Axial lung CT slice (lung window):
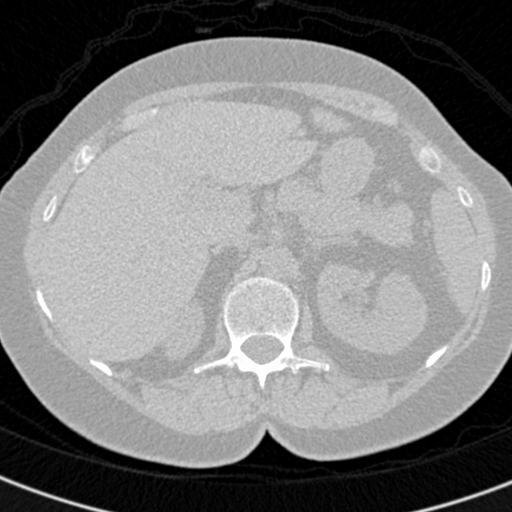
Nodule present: no